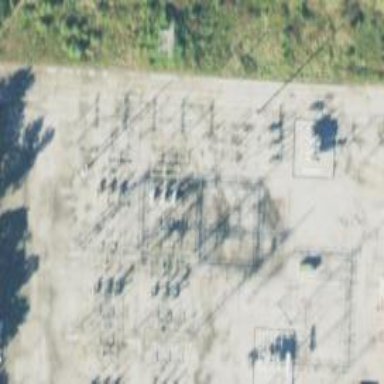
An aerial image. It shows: Switch for power supply.